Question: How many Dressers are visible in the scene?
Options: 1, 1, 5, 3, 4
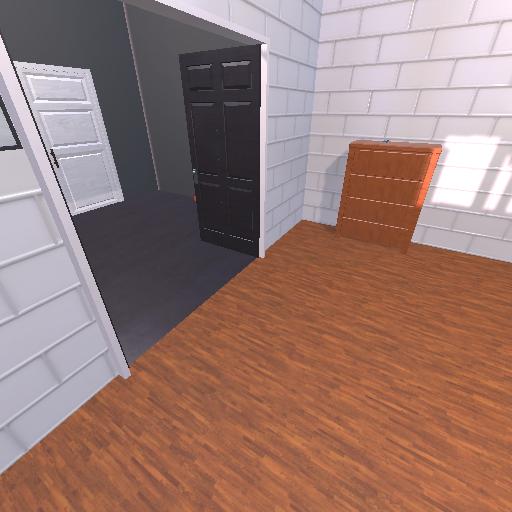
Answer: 1